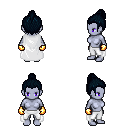
a pixel art fantasy rpg character, female body template, dark elf, purple skin, white cape, white pants, raven short topknot hairstyle, gold gloves, four views (front, back, left, right), 2x2 character sprite sheet, small pixel art, hard edges, no anti-aliasing